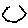
Label: hexagon